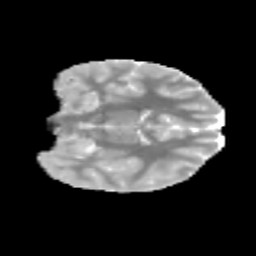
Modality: MD
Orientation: coronal
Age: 11
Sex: male
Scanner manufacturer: siemens
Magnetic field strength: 3 T
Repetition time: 3.8 s
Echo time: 0.07 s